Question: In Xcode 3 one used to be able to define Outlets, Actions etc in Interface Builder by going to the Library > Classes Pane and selecting the class from the list. Is this functionality missing in Xcode 4 ?

There is a File Template Library in the Utility area (Lower Right Corner) in Xcode 4 but my custom clases do not show here !!
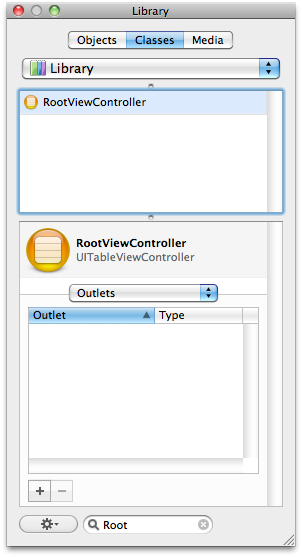
Answer: This does appear to be removed from Xcode 4, but there isn't much need for it anymore since Xcode 4 integrates the editor directly with IB. The feature never really worked that well in Xcode 3 IMO anyway.
In Xcode 4, display the header for your object by selecting your object and View>Editors>Assistant. Now control-drag from the object you want to connect into the header. This will let you automatically create an outlet or action and bind it all at once.
See the <URL> for more information.